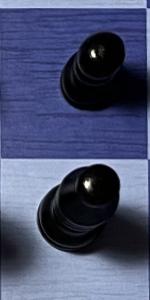
Label: Bishop_Black